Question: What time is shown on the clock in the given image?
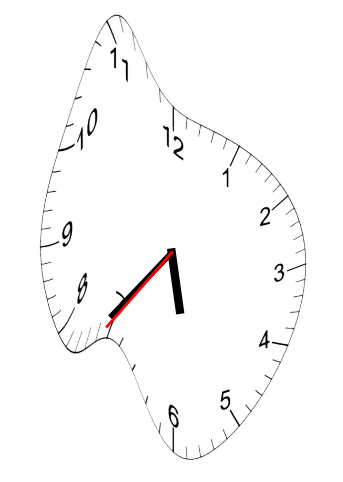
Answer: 05:36:36